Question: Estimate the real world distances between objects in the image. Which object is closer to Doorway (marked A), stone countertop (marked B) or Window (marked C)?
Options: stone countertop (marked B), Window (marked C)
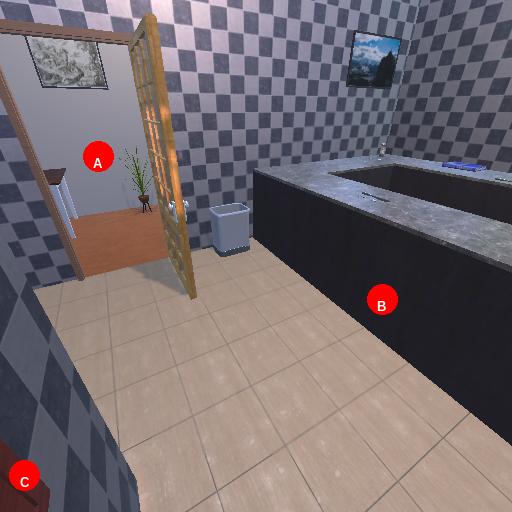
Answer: stone countertop (marked B)